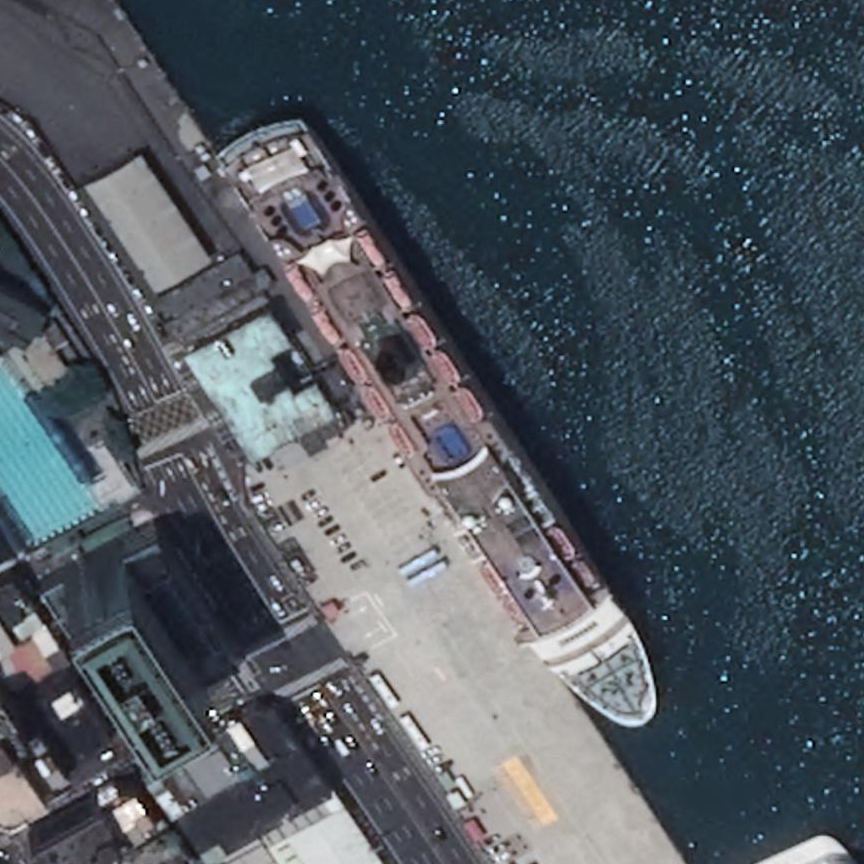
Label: civil